Question: What is the measurement shown in the image?
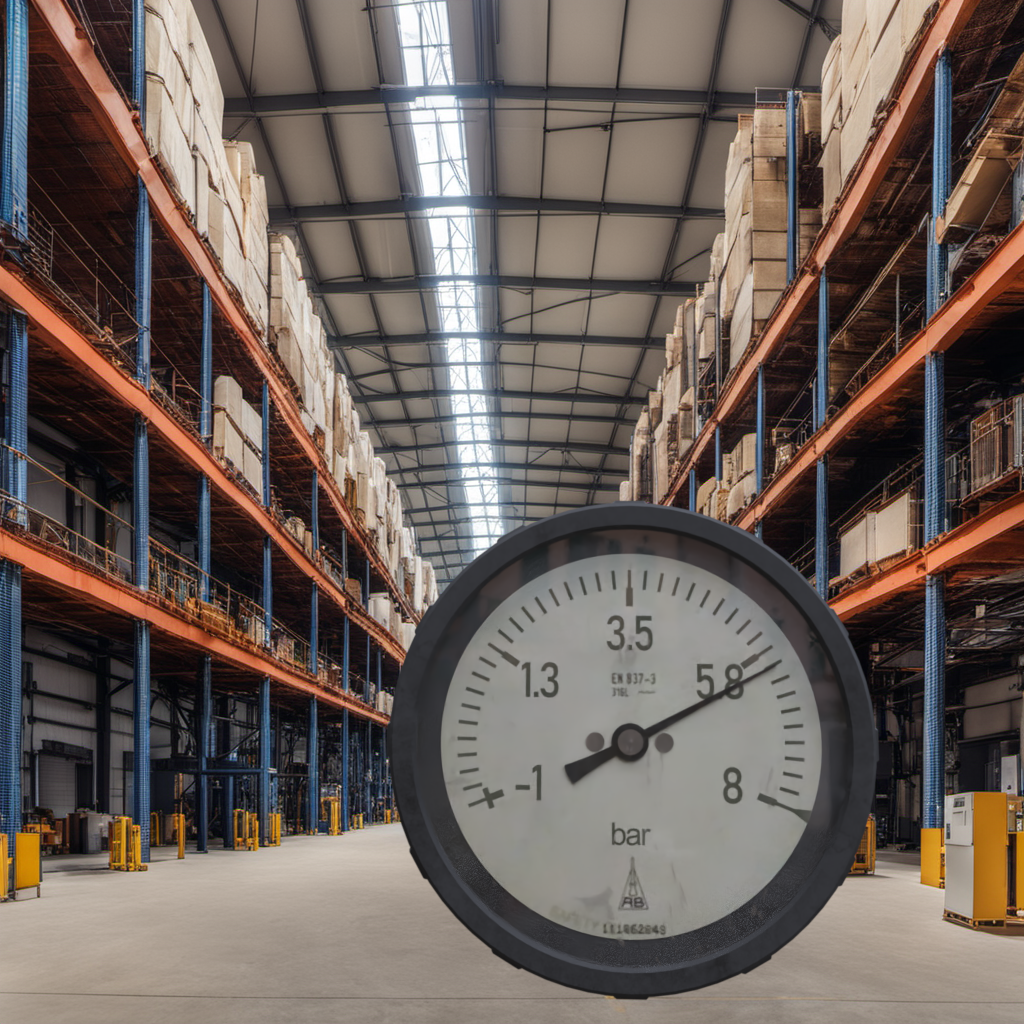
Answer: The result is 5.94
Question: What is the reading range of this measurement?
Answer: The range is from -1 to 8
Question: What is the minimum and maximum value of the measurement shown in the image?
Answer: The minimum value is -1 and the maximum value is 8